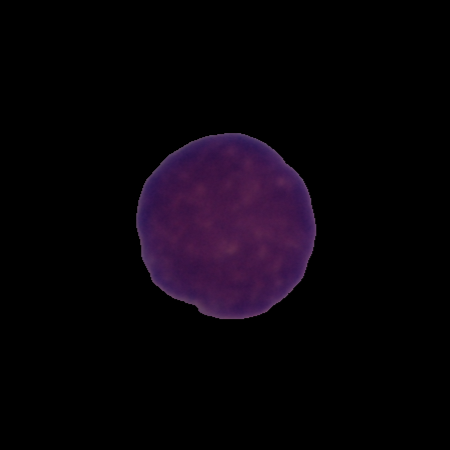
Label: healthy